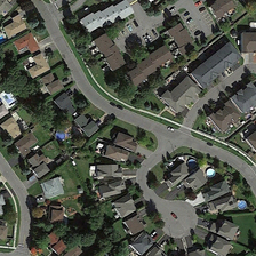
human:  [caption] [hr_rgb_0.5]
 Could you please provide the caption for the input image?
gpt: this residential area is separated by curved roads with lawns and trees .

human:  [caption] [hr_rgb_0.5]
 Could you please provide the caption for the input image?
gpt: The road is breathtaking through a residential street lined with houses on the lawn.

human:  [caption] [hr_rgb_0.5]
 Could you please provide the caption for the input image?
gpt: The road winds through the residential areas, and the houses on the lawn are arranged in order.

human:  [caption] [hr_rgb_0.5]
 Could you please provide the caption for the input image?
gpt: the streets are winding through the residential area where houses on neat lawns arranged.

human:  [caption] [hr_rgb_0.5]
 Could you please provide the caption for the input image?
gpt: Winding road, Thai residential district and home